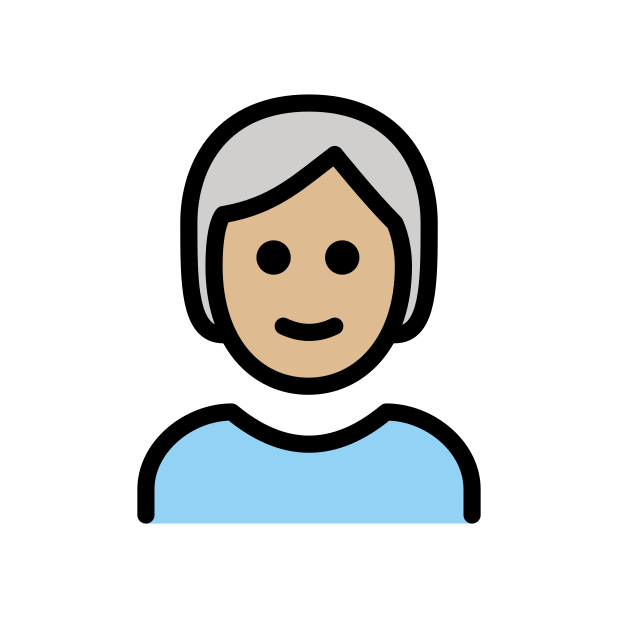
person: medium-light skin tone, white hair